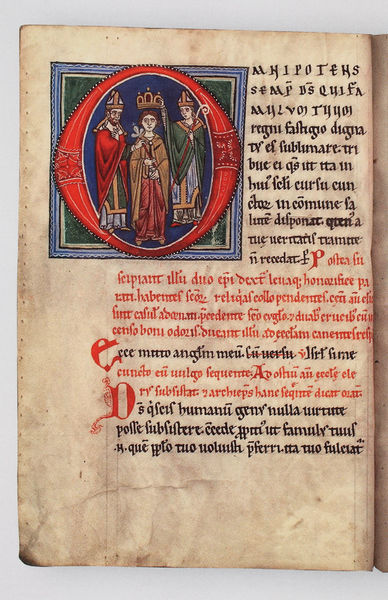
Titel: Engelberger Pontifikale
Institution: Engelberg, Benediktinerkloster, Stiftsbibliothek
Schlagwörter: blau, grün, braun, bunt, schwarz, skizze, rot, malerei, bibel, kirche, gold, krone, schrift, stab, bischof, tusche, buch, kloster, druck, seite, buchstabe, buchseite, pergament, christlich, mittelalter, mönch, tiara, könige, heilige, zeilen, heilig, maria, christentum, mittelalterlich, handschrift, liturgie, szepter, bund, buntstift, latein, majuskel, manuskript, bischoff, ecce, abschrift, e, o, d, anfangsbild, buchstabe o